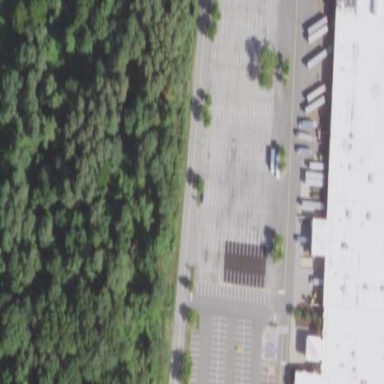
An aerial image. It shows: Parking area.